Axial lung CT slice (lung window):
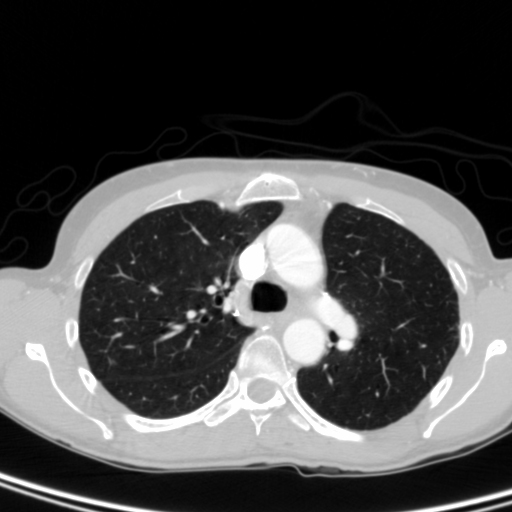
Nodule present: yes
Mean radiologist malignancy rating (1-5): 2.75